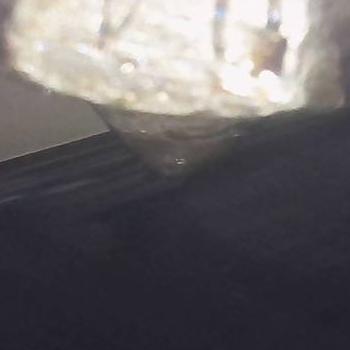
Flow rate: 300%